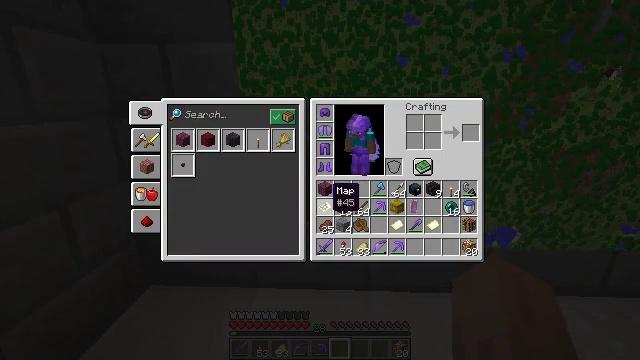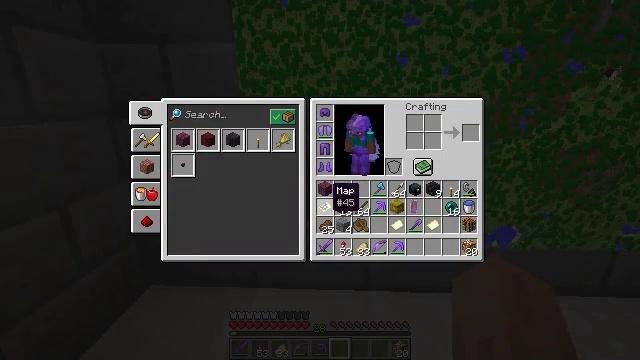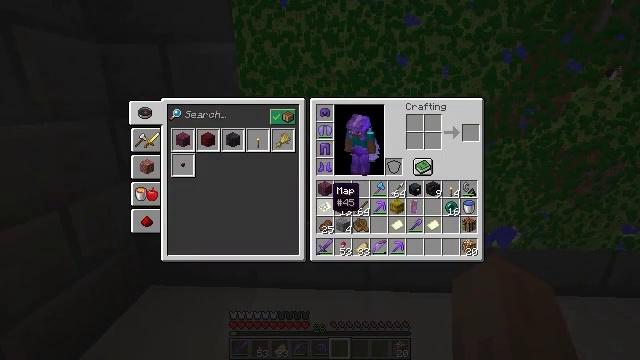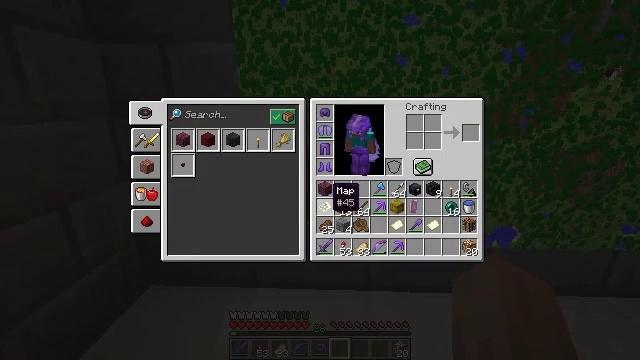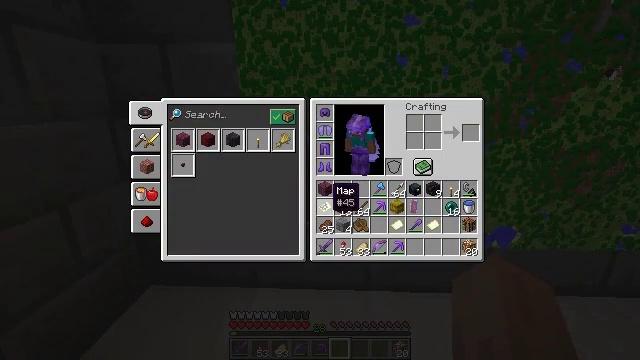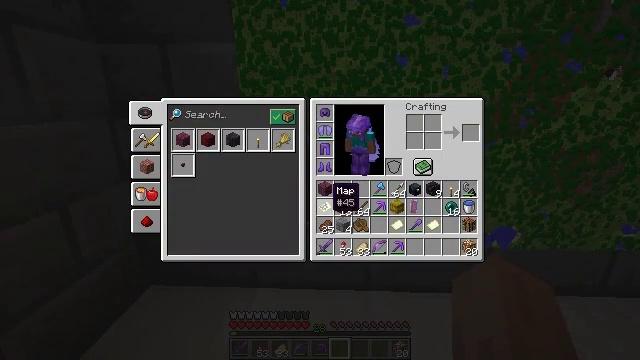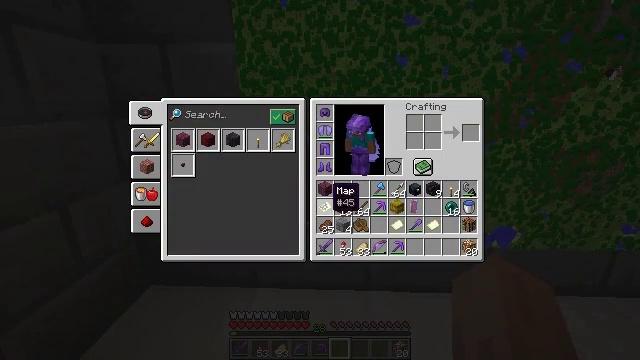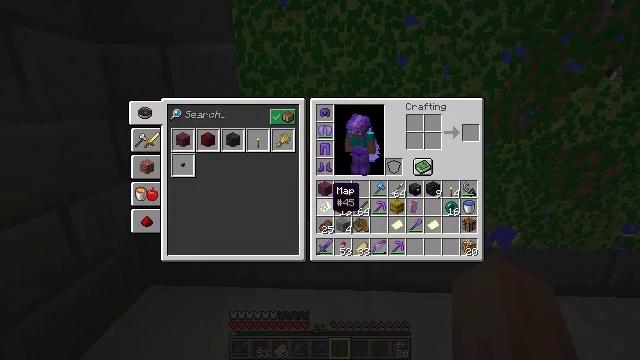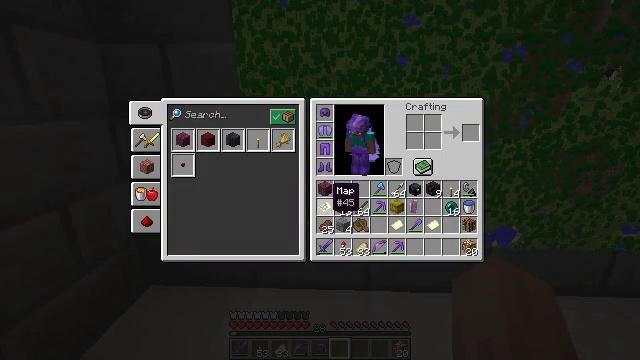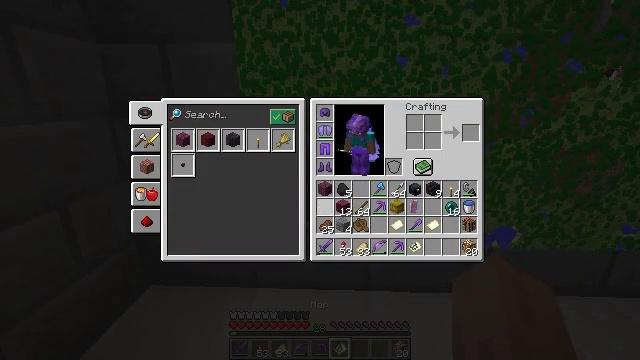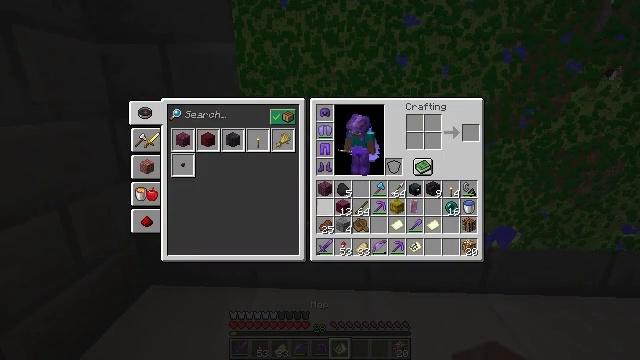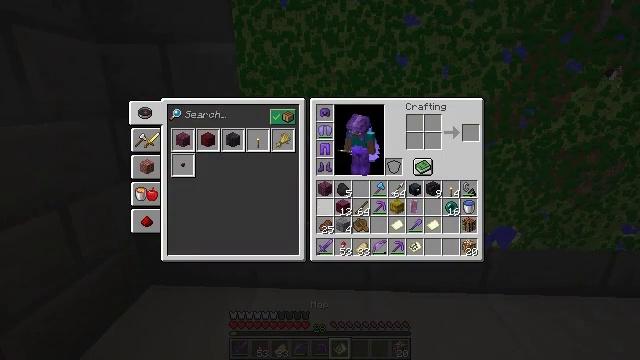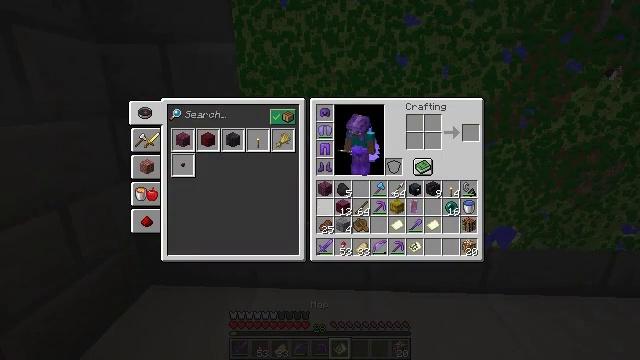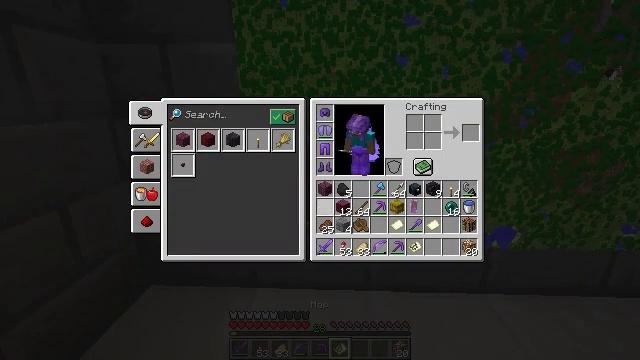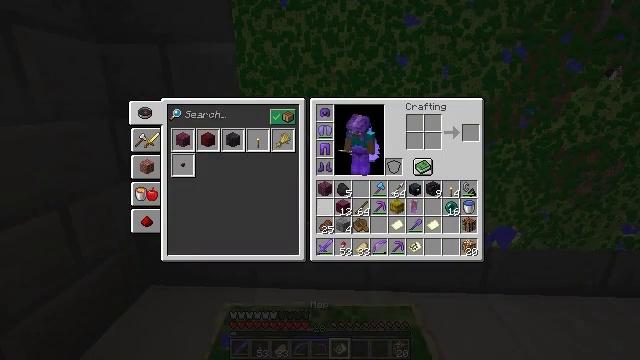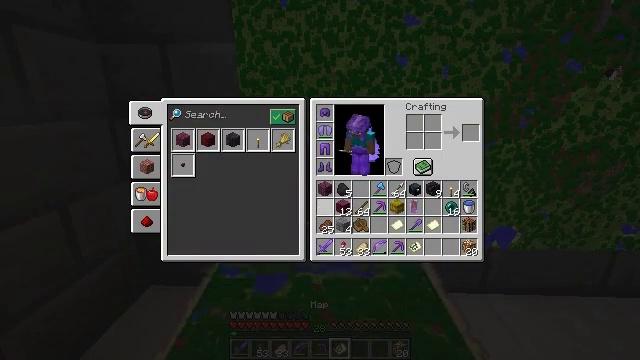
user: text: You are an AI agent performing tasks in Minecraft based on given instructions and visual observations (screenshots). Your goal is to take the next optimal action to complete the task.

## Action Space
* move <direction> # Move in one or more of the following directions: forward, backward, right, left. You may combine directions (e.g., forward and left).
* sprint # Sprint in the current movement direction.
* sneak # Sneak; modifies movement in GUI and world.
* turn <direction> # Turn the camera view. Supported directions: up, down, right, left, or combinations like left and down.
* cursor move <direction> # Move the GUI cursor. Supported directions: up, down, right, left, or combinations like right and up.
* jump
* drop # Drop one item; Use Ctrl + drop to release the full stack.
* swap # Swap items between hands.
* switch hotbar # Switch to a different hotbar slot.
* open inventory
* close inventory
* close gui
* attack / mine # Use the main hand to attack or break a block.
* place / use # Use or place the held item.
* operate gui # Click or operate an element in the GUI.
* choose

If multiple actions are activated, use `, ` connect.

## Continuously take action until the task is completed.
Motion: motion action
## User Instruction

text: Mine stone bricks from a structure.
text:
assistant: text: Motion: sneak
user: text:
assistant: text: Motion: sneak
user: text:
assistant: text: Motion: sneak
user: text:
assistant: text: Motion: sneak
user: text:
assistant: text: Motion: sneak
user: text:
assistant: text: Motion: sneak
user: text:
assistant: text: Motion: sneak
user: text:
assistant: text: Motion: sneak
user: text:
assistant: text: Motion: sneak, attack / mine
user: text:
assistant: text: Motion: sneak, attack / mine
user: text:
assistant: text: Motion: sneak, attack / mine
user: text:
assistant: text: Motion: sneak
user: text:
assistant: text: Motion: no_op
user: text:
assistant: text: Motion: no_op
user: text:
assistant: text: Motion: no_op
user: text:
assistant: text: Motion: no_op
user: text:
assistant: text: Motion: no_op
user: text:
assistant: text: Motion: no_op
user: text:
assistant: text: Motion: no_op
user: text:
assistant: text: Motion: no_op
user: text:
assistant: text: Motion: no_op
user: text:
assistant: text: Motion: no_op
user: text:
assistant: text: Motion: turn right
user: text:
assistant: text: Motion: no_op
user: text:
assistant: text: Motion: no_op
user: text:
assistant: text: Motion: no_op
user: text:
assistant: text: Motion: no_op
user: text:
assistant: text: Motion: use / place
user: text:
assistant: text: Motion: use / place
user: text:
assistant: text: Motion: use / place